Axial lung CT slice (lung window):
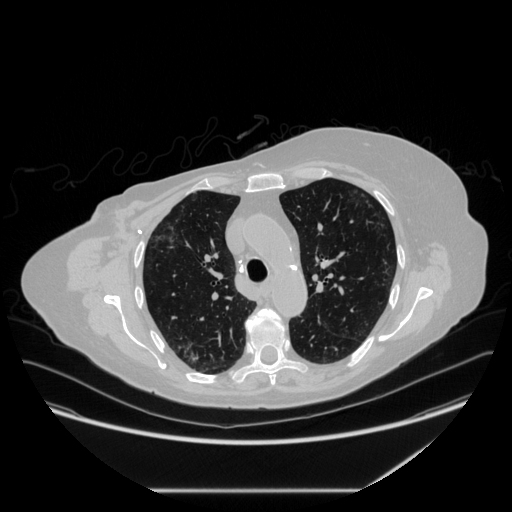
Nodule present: no